Field crop: tomato
Growth stage: 1
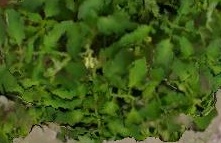
Species: tomato